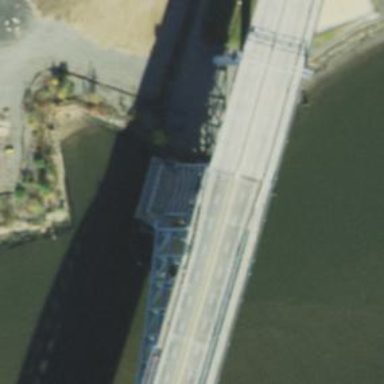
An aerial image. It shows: Pier with bridge support.